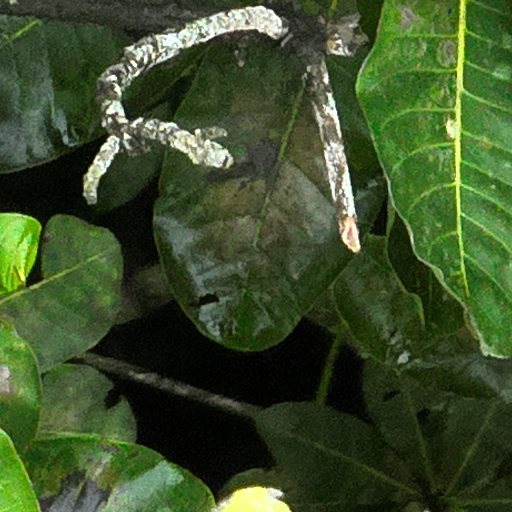
Species: Anacardium excelsum
GBIF accepted scientific name: Anacardium excelsum
Crown area (m\u00b2): 222.492